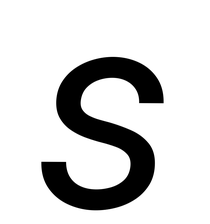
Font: Roboto-Italic_Italic